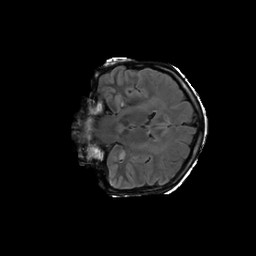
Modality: FLAIR
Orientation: coronal
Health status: ill
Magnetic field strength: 3 T